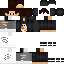
A female human skin with medium skin, wearing brown long hair dressed in a blue tshirt and black pants, featuring a closed mouth.